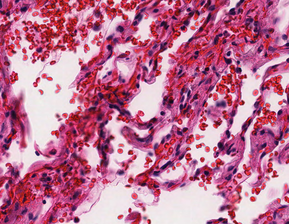
Tumor epithelial tissue: no
Tumor-associated stroma tissue: yes
Normal tissue: no